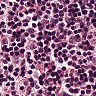
Metastatic tissue present: no